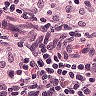
Metastatic tissue present: no